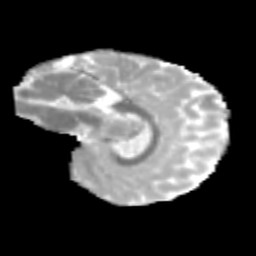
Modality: MD
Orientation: sagittal
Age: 10
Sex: female
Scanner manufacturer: siemens
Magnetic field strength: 3 T
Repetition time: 3.8 s
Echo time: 0.07 s